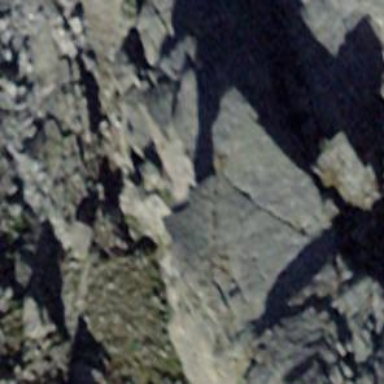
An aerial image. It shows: Cliff in nature.